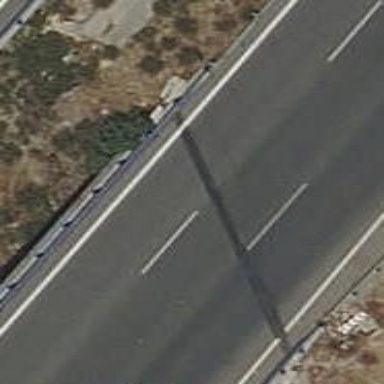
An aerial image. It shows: Asphalt bridge over motorway.